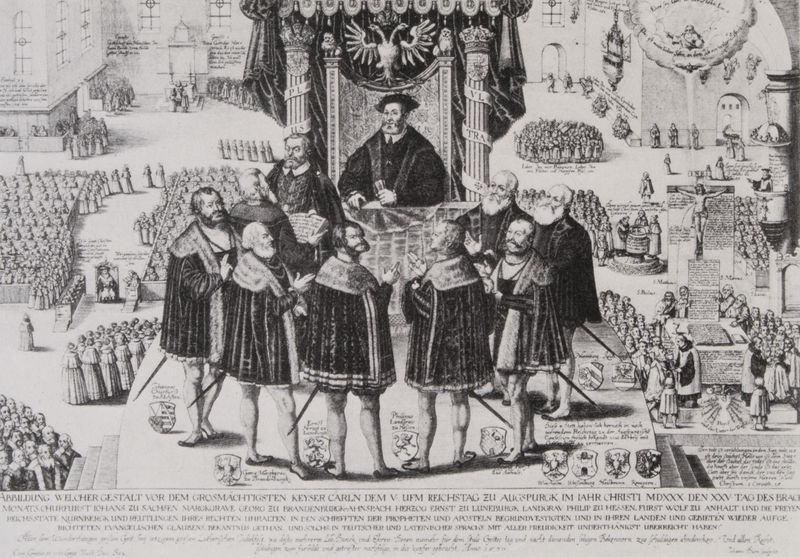
Titel: Die Übergabe der Augsburger Konfession im Jahre 1530
Künstler: Johann Dürr
Standort: Wolfenbüttel
Institution: Herzog August Bibliothek
Schlagwörter: adler, feder, flügel, gruppe, mann, umhang, vogel, weiß, menschen, stadt, fenster, grau, hut, köpfe, männer, schmuck, schwarz, szene, säulen, zeichnung, gebäude, haus, versammlung, bart, bärte, gericht, bibel, federn, geschichte, kragen, pelz, vollbart, häuser, kirche, mantel, adel, krone, renaissance, kreis, rund, beine, schrift, papier, russland, kette, grafik, hof, platz, empore, figuren, rundbogen, treppe, bischof, kaiser, könig, soldaten, thron, tafel, glatze, deutsch, hoch, tor, gruppen, bögen, schild, buch, kreuz, torbogen, druck, lithographie, schwarz-weiß, druckgrafik, radierung, stich, barrett, seite, beamte, illustration, politik, schwert, schwerter, säbel, text, zeitung, ketten, beschriftung, mäntel, volk, degen, herrscher, fürst, heer, altar, buchseite, wappen, prediger, pelzkragen, begräbnis, kanzel, christus, jesus, jesus christus, kreuzigung, strumpfhose, rundbögen, erhoben, messe, priester, kostüme, luther, baldachin, mönche, prozession, umhänge, strumpfhosen, hierarchie, karl, kupferstich, erinnerung, christen, szenen, flugblatt, überhang, kardinäle, roben, staat, zar, menschenansammlung, reichstag, torbögen, latein, schilde, einblattdruck, regent, augsburg, doppeladler, evangelisch, beratung, rat, menschenauflauf, aufmarsch, seriendruck, fürsten, doppelköpfig, kleriker, schriftbänder, reichsadler, schaube, karl v., schwarz-weß, pelze, hirarchie, kurfürsten, synchrondarstellung, räte, landesfürst, beirat, 1800, kanzek, herschen, kaiser karl dem v, formierungjesus, zweiköpfiger vogel